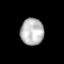
Tissue: lung
Cell type: Endothelial cells
Senescence score: 0.5711
Nuclear area (px): 613
Mean DAPI intensity: 183.925